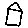
Label: house